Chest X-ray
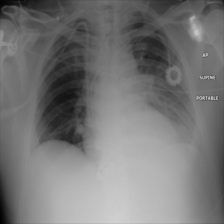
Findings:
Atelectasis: negative
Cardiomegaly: negative
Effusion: negative
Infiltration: negative
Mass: negative
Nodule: negative
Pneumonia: negative
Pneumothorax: negative
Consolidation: positive
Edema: negative
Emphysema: negative
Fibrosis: negative
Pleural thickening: negative
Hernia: negative